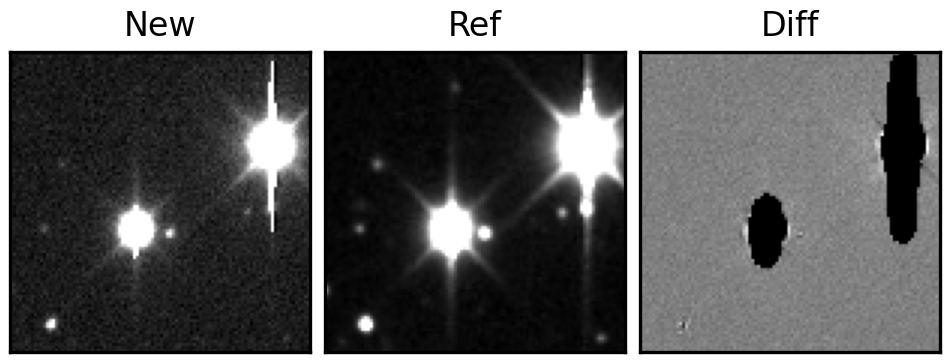
Label: bogus